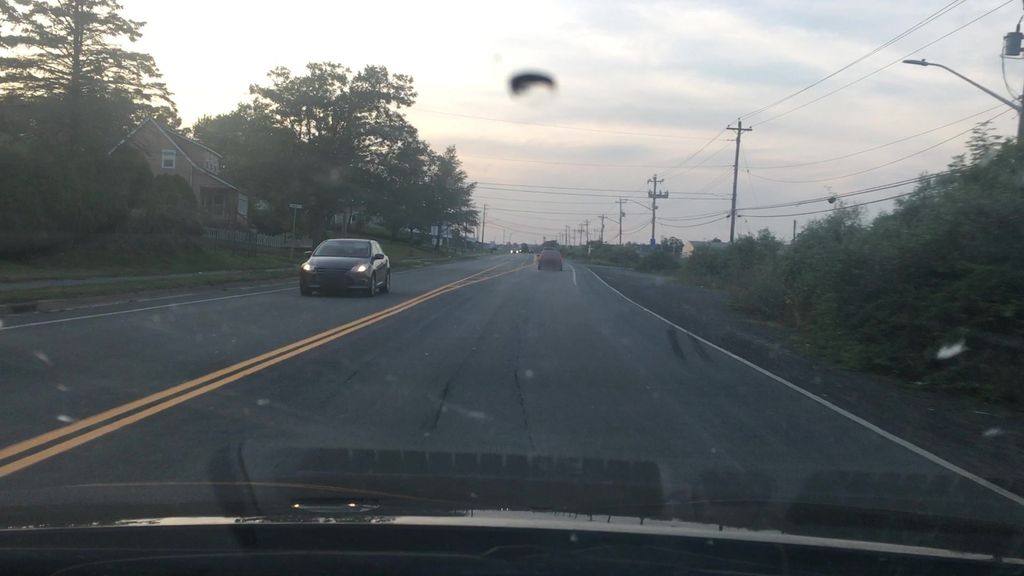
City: halifax